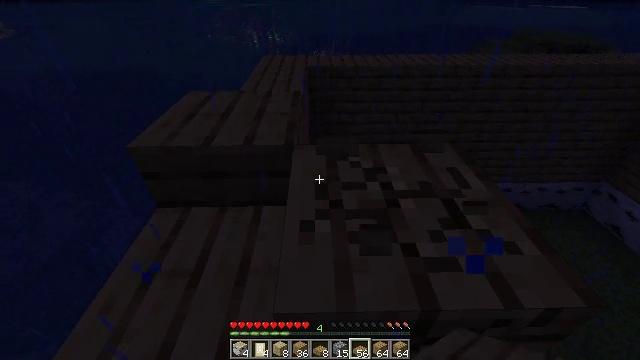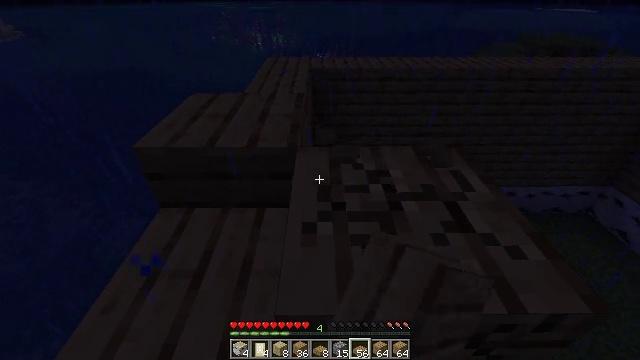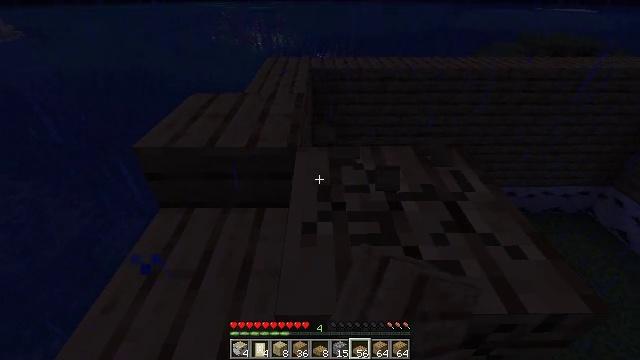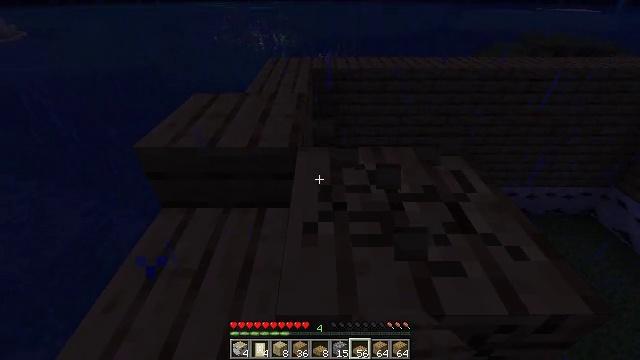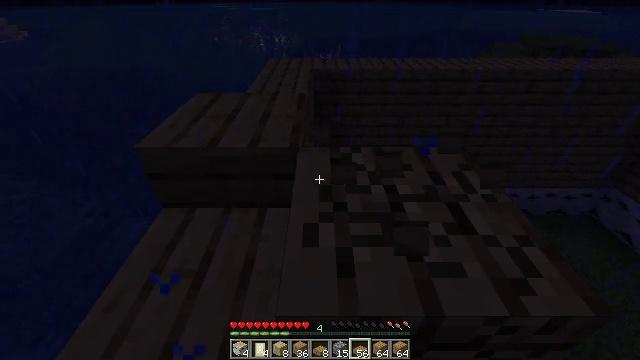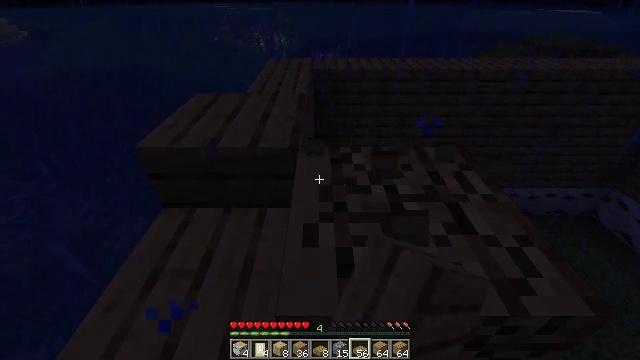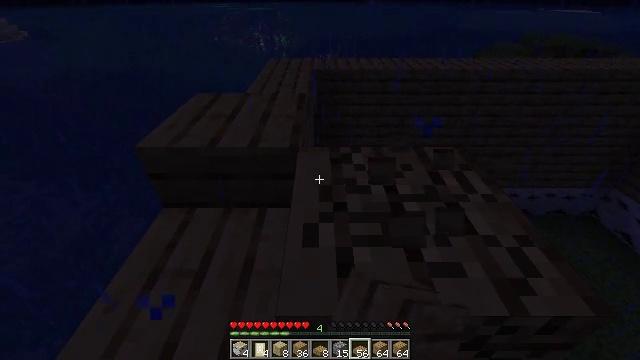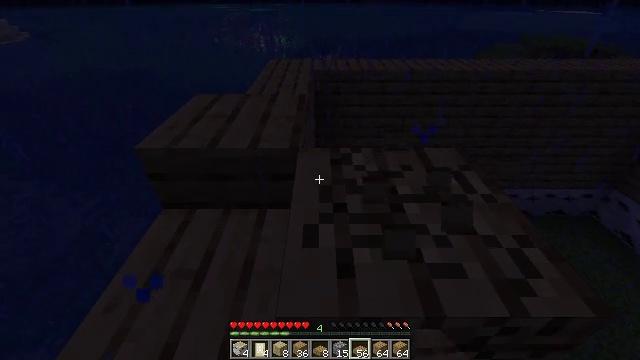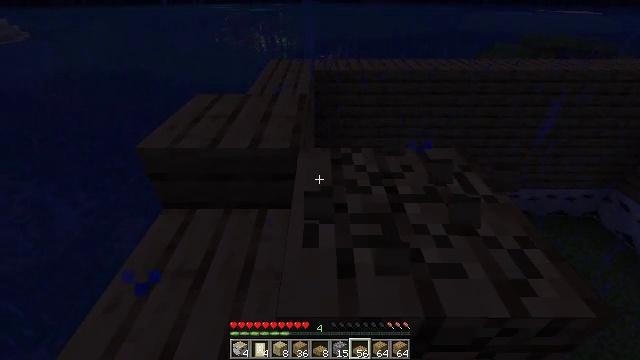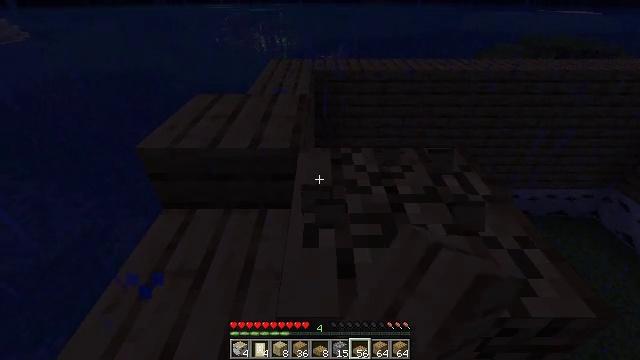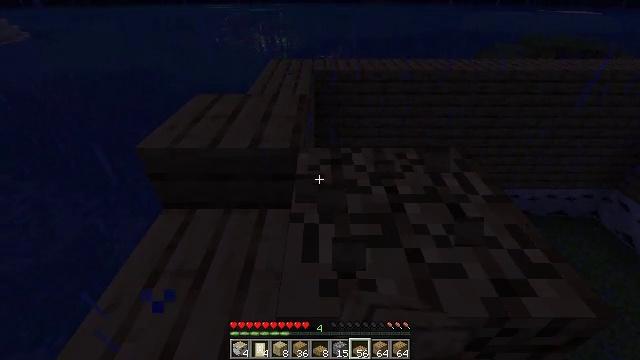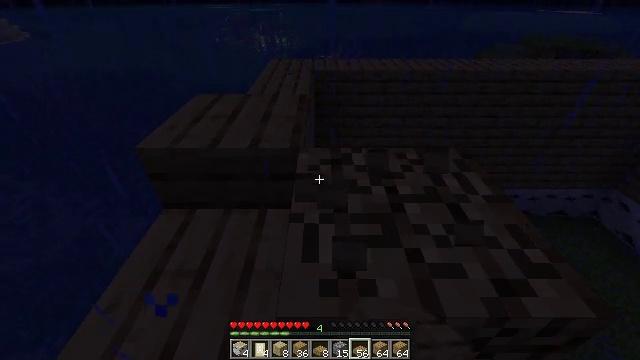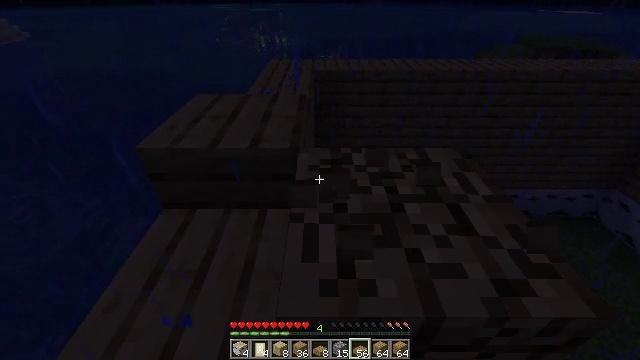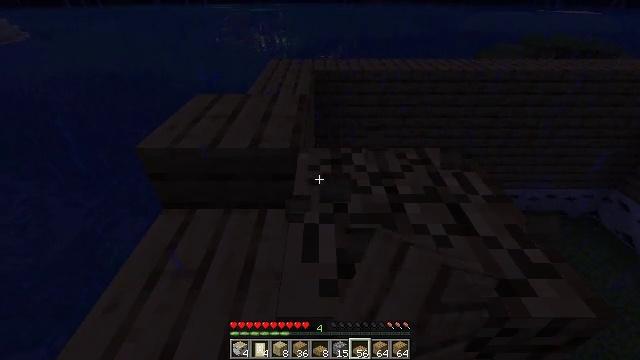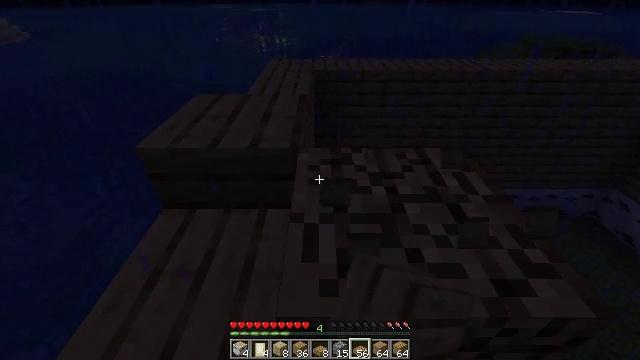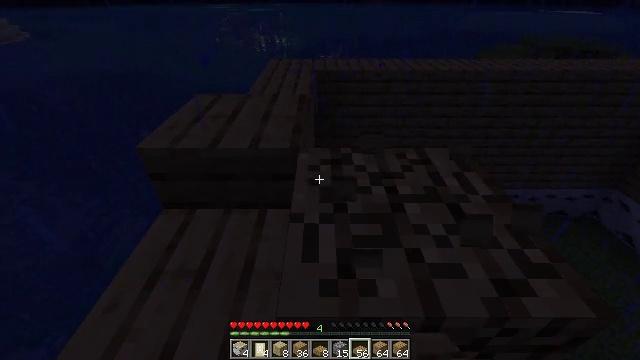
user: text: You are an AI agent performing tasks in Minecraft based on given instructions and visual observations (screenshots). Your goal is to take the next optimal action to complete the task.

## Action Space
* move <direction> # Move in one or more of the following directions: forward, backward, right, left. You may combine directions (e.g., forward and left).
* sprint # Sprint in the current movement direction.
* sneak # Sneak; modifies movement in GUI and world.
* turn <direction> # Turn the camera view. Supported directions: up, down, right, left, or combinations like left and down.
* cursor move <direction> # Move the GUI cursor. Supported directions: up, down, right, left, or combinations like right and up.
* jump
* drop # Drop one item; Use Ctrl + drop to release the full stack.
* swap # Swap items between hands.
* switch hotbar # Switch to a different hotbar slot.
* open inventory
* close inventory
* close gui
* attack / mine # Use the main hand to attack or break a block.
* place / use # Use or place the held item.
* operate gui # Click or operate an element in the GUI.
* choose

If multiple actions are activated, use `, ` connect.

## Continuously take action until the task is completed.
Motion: motion action
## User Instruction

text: Dig up the oak slab used in construction.
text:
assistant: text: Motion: sneak, attack / mine
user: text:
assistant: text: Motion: sneak, attack / mine
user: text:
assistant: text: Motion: sneak, attack / mine
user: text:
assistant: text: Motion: sneak, attack / mine
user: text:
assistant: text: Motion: sneak, attack / mine
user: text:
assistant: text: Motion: sneak, attack / mine
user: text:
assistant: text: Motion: sneak, attack / mine
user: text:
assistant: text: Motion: sneak, attack / mine
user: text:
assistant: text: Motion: sneak, attack / mine
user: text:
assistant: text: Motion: sneak, attack / mine
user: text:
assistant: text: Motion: sneak, attack / mine
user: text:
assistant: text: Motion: sneak, attack / mine
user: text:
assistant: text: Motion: sneak, attack / mine
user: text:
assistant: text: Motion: sneak, attack / mine
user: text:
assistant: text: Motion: sneak, attack / mine
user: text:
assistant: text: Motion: sneak, turn left, attack / mine
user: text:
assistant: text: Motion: sneak, turn left and up, attack / mine
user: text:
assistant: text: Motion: sneak, turn left, attack / mine
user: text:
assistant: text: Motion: sneak, attack / mine
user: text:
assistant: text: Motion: sneak, attack / mine
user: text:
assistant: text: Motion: sneak, attack / mine
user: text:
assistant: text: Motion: sneak, attack / mine
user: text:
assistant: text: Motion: sneak, attack / mine
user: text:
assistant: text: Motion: sneak, attack / mine
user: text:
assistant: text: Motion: sneak, attack / mine
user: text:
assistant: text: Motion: sneak, attack / mine
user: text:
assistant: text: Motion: sneak, attack / mine
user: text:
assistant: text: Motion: sneak, attack / mine
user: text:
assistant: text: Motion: sneak, attack / mine
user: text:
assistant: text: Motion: sneak, attack / mine